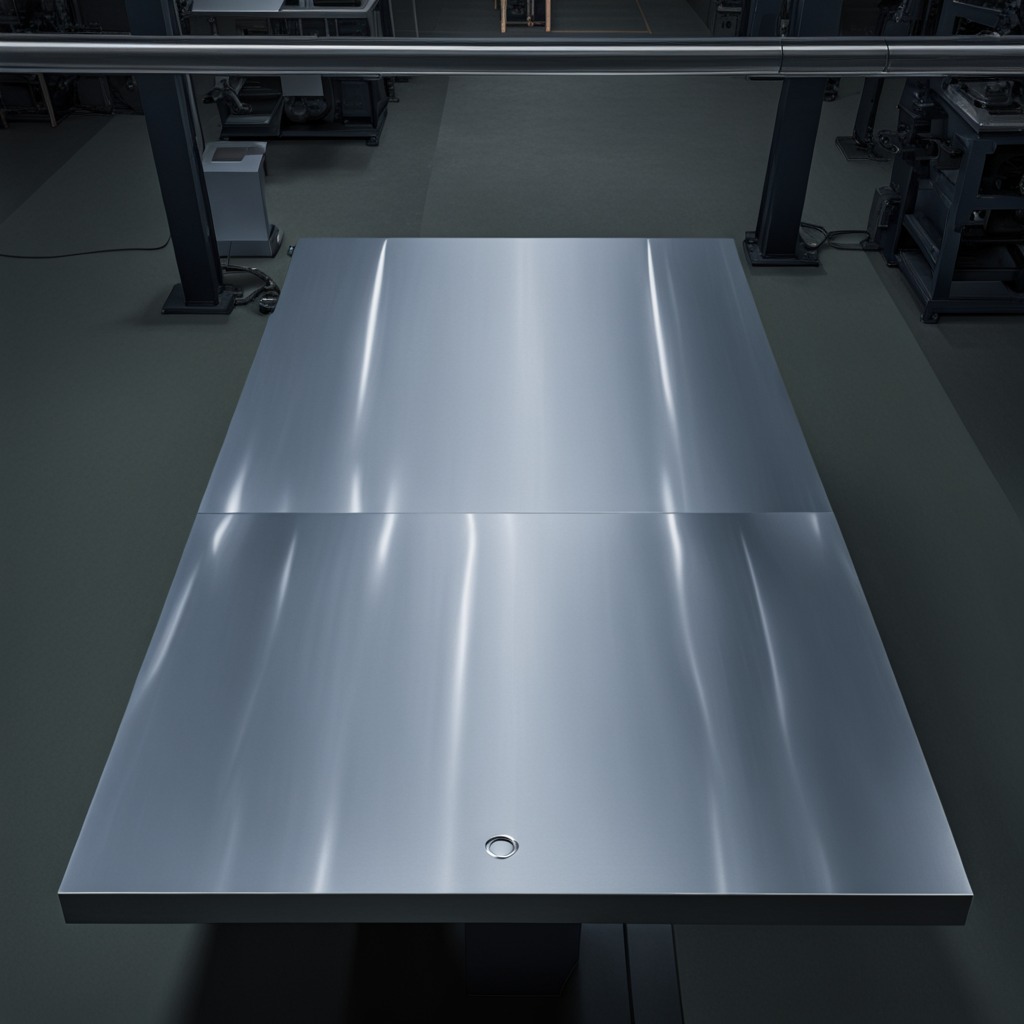
A flat metal washer is lying on the clean empty table in the basement in the evening soft directional lighting on the tabletop realistic grain studio-quality clarity centered framing